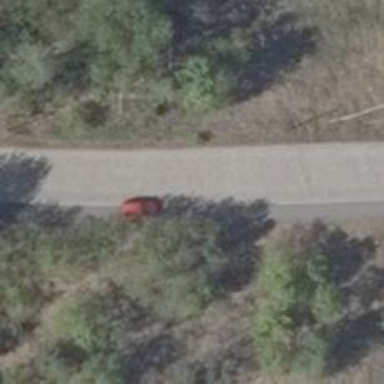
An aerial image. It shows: Unclassified road.